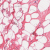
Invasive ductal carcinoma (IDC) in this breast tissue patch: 0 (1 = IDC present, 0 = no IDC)